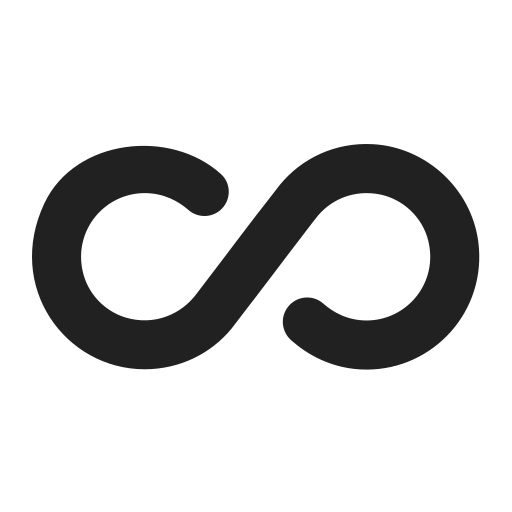
infinity high contrast